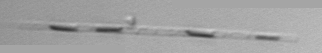
Label: Leptocylindrus